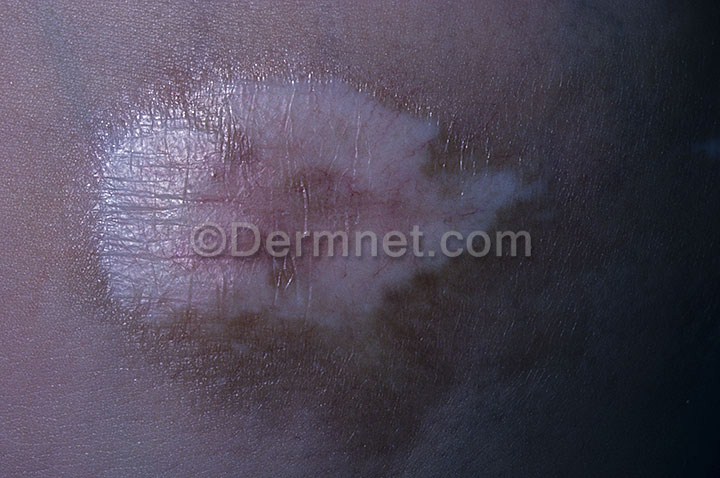
Disease: Light Diseases and Disorders of Pigmentation